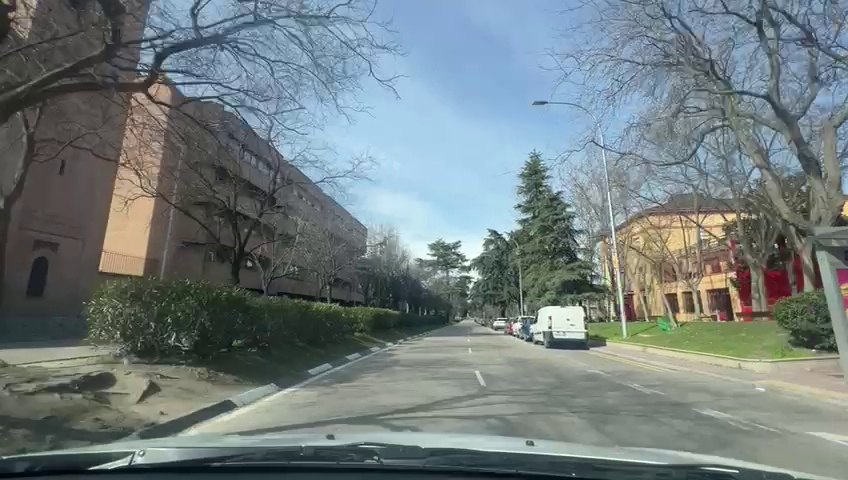
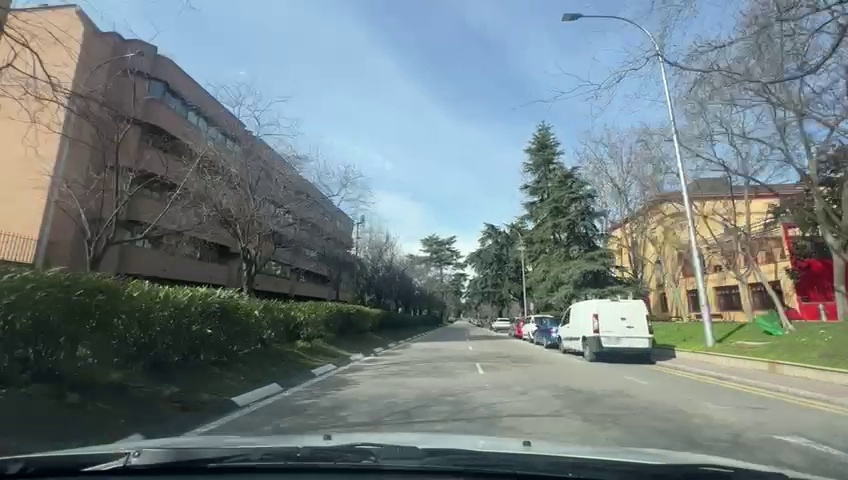
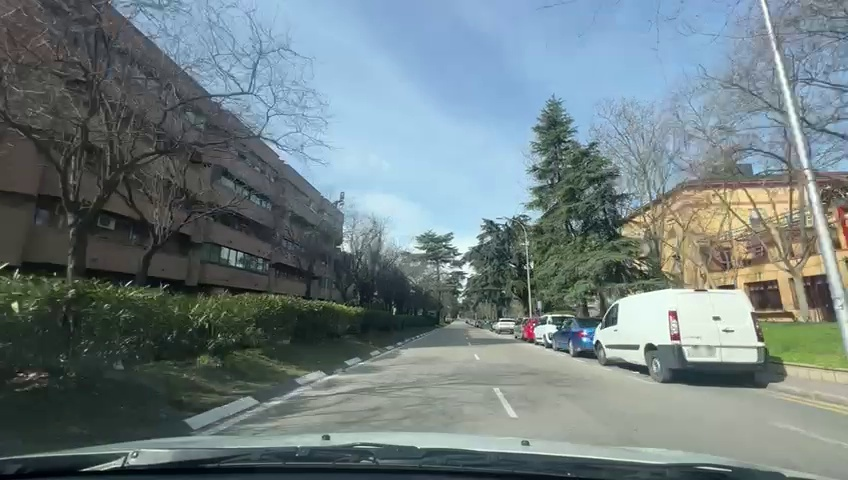
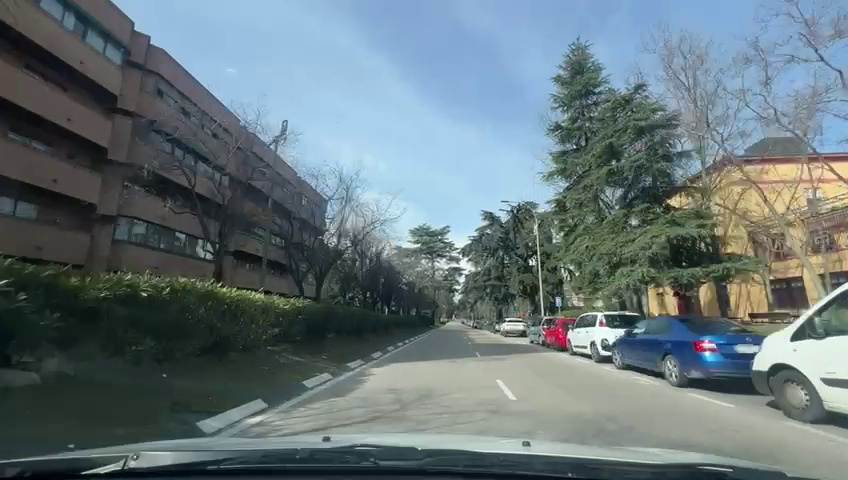
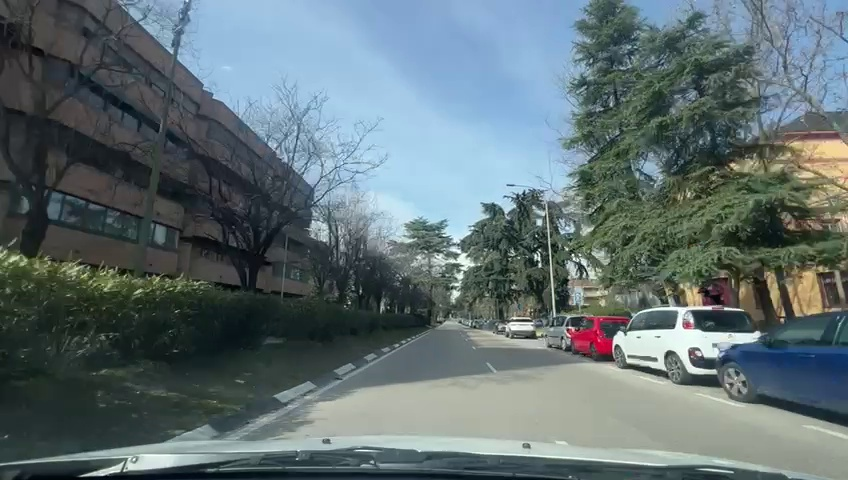
Situation: empty
Question: Are construction-related signs, cones, temporary signals, or closed lanes visible in the scene?
Answer: No
Reasoning: There are not construction related signs nor cones, nothing that may indicate that there is a construction site nearby

Situation: empty
Question: Are temporary yellow lane markings visible?
Answer: No
Reasoning: Lane markings are white as usual

Situation: empty
Question: Are road workers visible on or near the roadway?
Answer: No
Reasoning: No roadworkers are visible just parked cars and environment

Situation: empty
Question: Is the ego lane narrowed or laterally shifted due to construction elements?
Answer: No
Reasoning: The ego lane is not narrowed at any point, just normal urban road